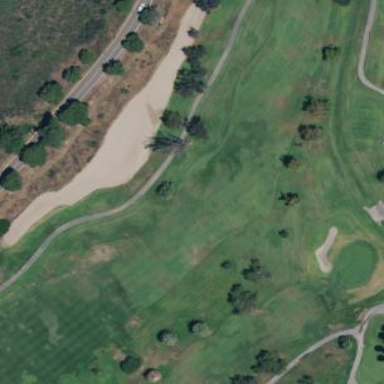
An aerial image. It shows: Sand bunker on golf course.